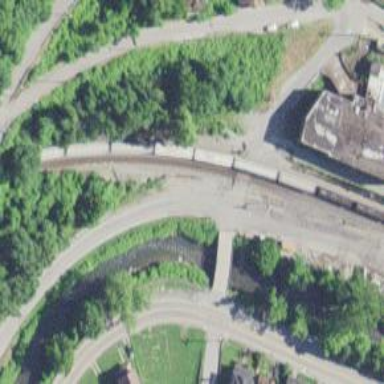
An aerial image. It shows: Railway level crossing.